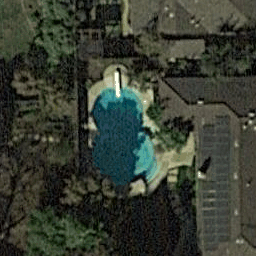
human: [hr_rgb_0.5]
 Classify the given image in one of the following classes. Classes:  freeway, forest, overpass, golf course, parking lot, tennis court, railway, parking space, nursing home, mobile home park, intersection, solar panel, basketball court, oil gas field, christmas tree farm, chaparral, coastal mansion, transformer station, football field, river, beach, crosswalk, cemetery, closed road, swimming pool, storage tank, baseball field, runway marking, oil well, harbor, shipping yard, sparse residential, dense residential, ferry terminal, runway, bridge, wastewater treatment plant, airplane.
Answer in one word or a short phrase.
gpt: swimming pool